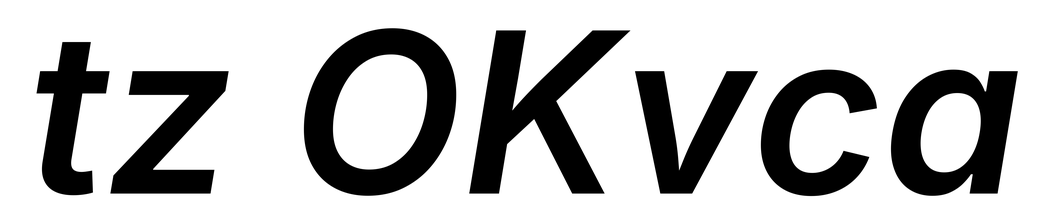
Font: Inter-Italic_SemiBold_Italic